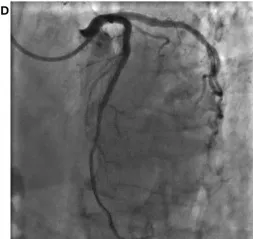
(D) Coronary angiography after angioplasty shows normal flow of the left anterior descending coronary.
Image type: radiology (x_ray)